Aerial crown-view tile of a tropical tree (Barro Colorado Island, Panama), acquired 20240716:
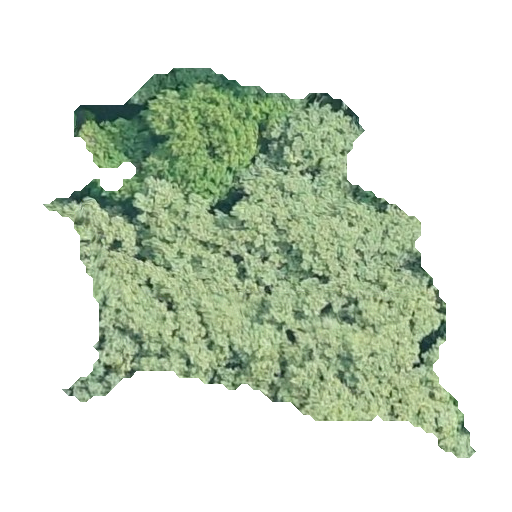
Species: Luehea seemannii
GBIF accepted scientific name: Luehea seemannii
Crown area: 154.496 m²